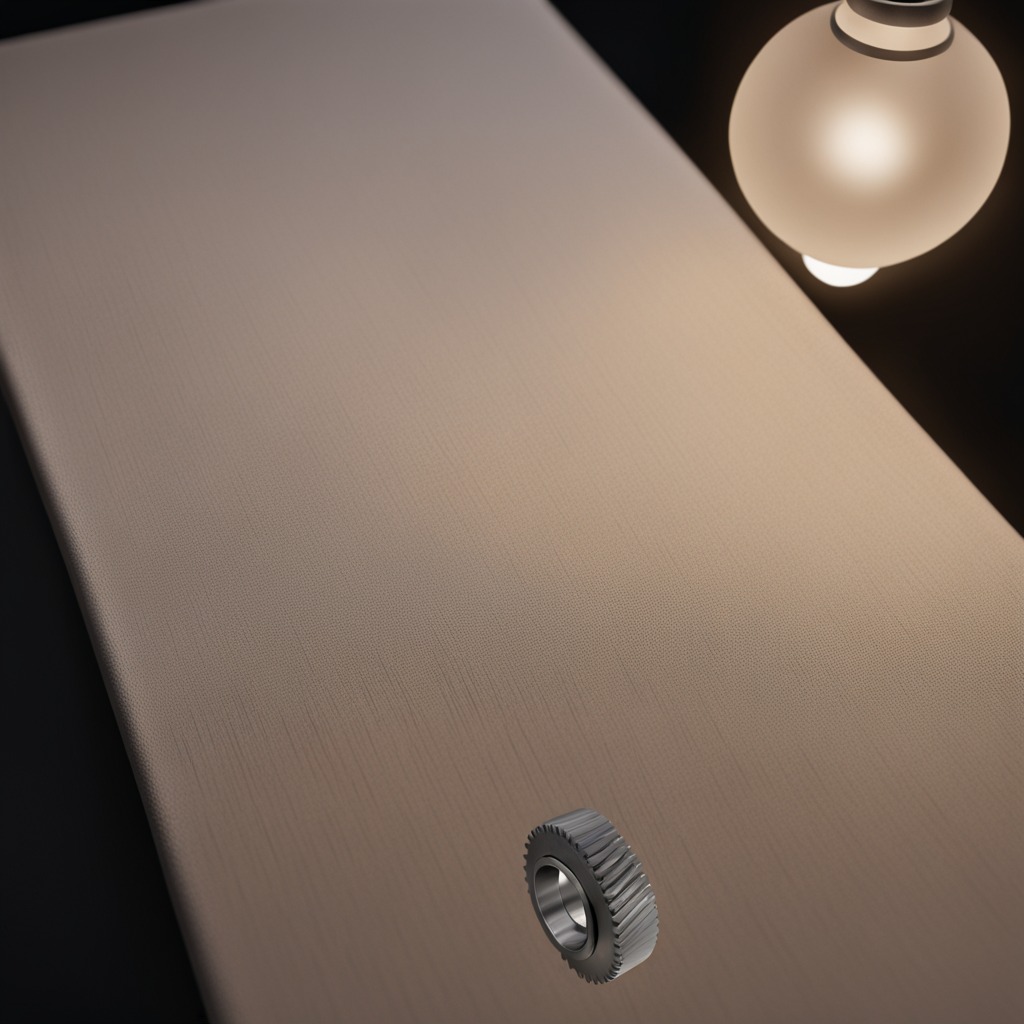
A steel gear with teeth is lying on the wooden table.